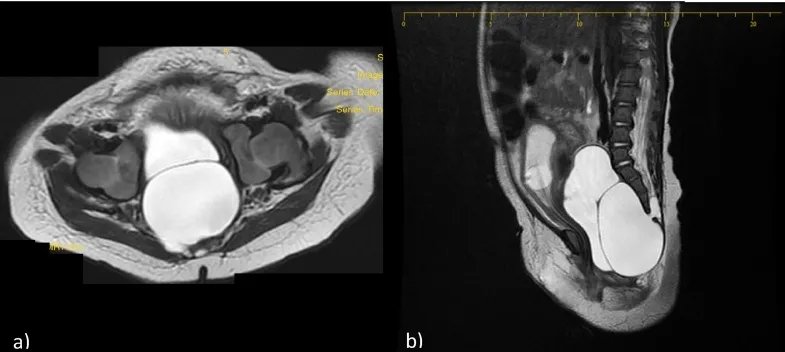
1a and 1b: Axial and sagittal T2-weighted images showing a septated cystic lesion located within the pelvis. This lesion is in continuity with the spinal canal through a hiatus located in the anterior and right aspect of the sacrum. (Horizontal line on the sagittal view). Dysraphism of the sacrum and coccyx is noted. Note that the urinary bladder contains a Foley catheter and is significantly compressed, as well as anteriorly and superiorly displaced.
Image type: radiology (mri)